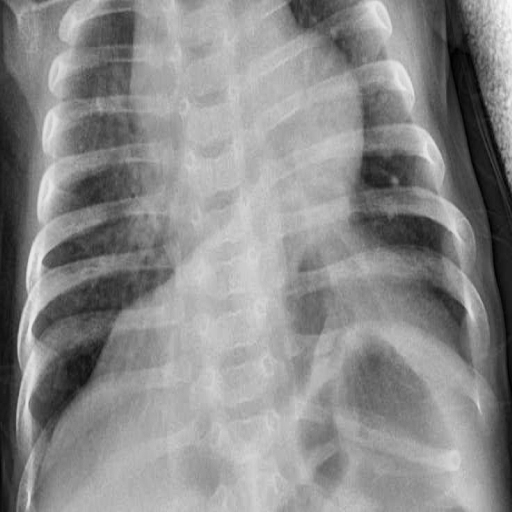
Finding: PNEUMONIA